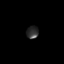
Tissue: skin
Cell type: Epithelial cells
Senescence score: 0.2584
Nuclear area (px): 151
Mean DAPI intensity: 50.411